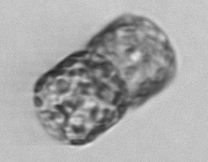
Label: Lauderia_annulata